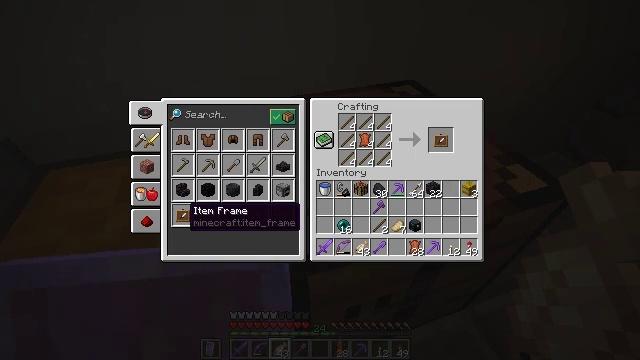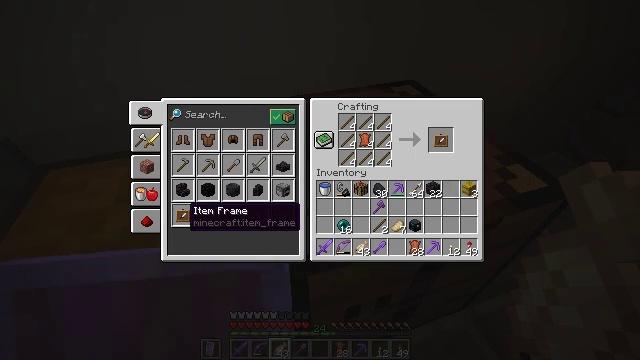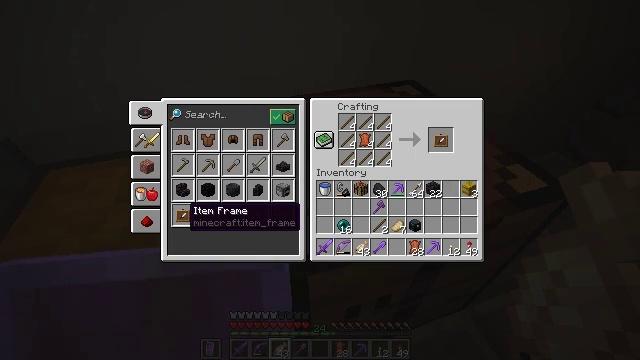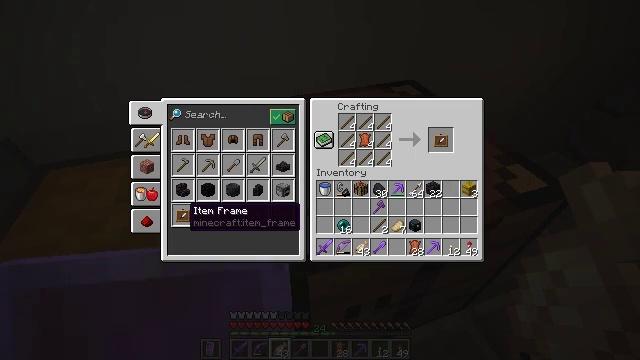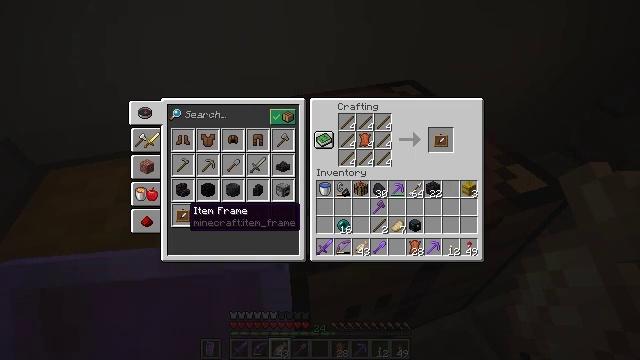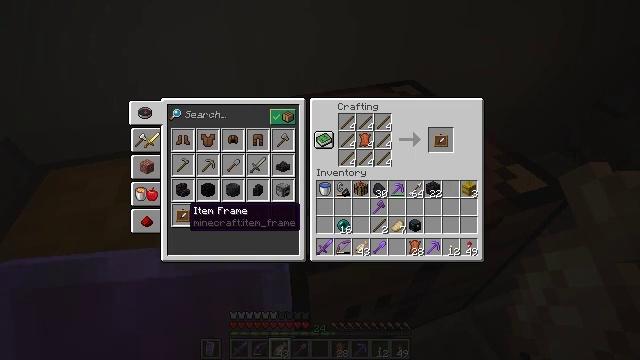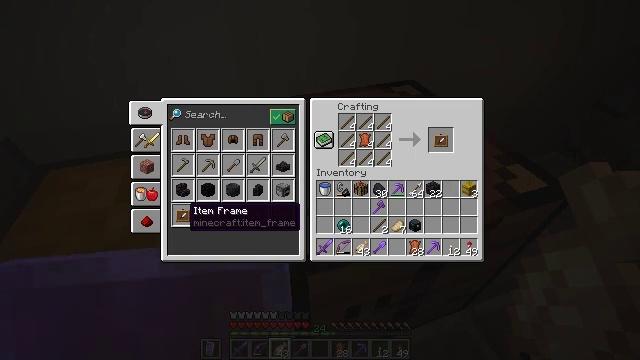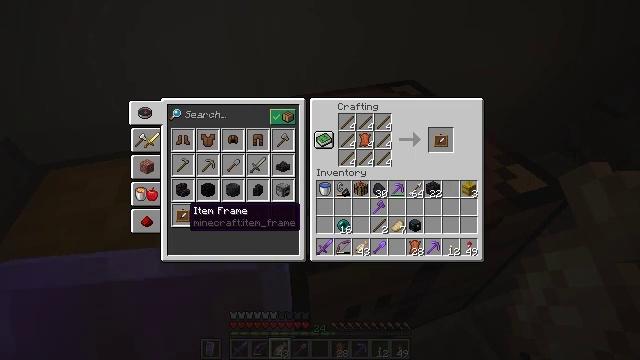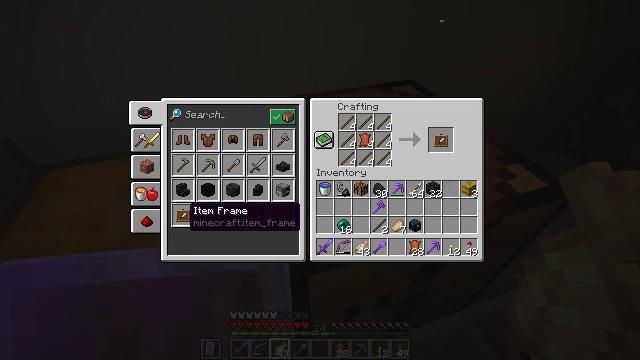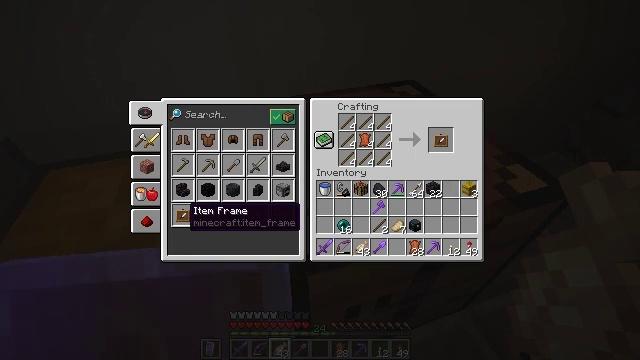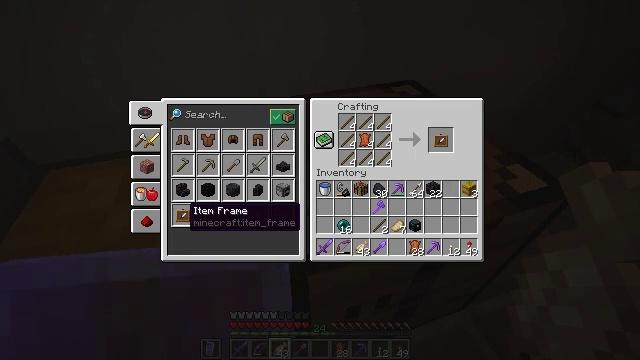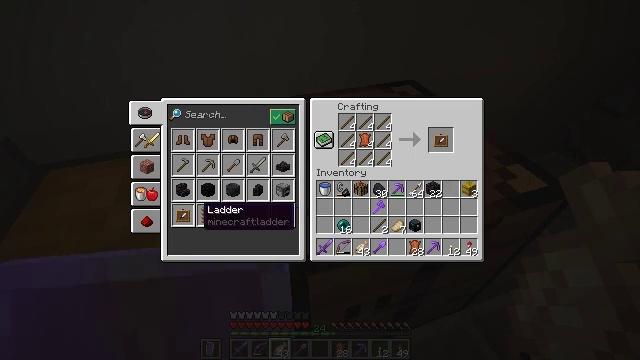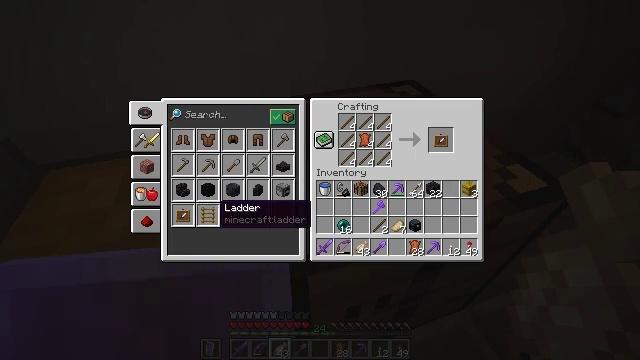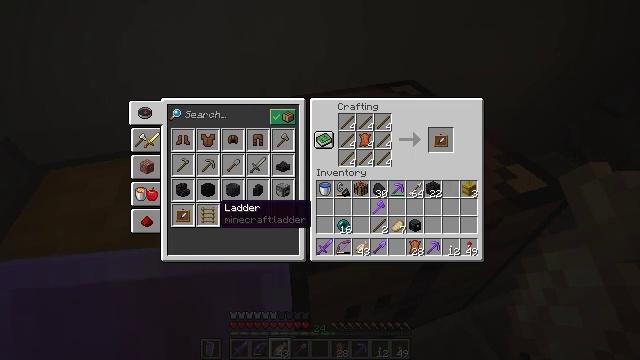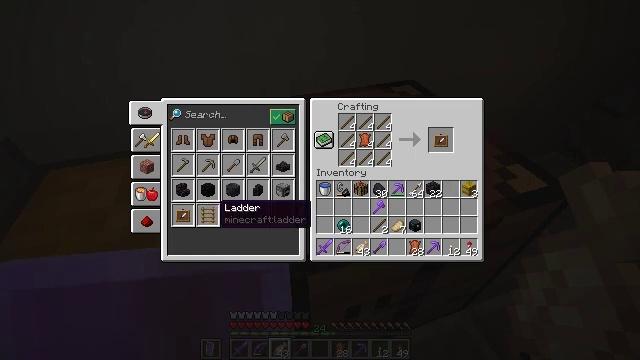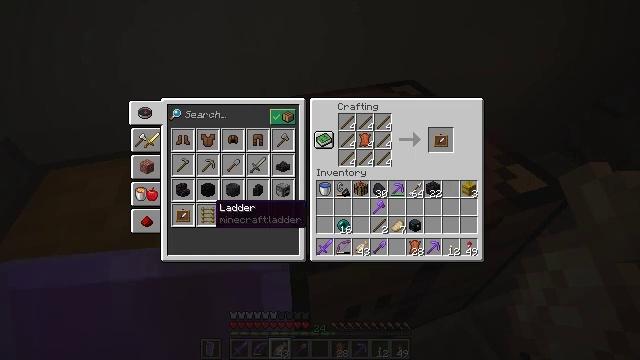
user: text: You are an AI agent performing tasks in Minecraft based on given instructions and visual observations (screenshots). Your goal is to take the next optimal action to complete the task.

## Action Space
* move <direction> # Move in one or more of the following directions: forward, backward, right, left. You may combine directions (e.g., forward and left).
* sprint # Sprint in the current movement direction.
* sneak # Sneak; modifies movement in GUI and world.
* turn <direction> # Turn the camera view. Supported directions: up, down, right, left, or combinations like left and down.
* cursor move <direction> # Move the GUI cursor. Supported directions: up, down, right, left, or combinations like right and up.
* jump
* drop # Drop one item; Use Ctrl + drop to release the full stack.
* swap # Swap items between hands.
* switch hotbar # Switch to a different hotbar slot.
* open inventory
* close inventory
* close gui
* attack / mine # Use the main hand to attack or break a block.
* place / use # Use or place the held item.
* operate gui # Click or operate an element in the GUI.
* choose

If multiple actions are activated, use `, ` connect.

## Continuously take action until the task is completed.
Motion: motion action
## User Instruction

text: Use materials in the crafting table to make an item frame.
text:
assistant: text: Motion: no_op
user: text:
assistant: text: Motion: no_op
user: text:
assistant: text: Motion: no_op
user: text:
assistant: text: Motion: no_op
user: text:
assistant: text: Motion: no_op
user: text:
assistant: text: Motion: no_op
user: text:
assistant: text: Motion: no_op
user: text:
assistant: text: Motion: no_op
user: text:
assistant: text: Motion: no_op
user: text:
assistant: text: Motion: no_op
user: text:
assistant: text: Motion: turn right
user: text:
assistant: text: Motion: turn right
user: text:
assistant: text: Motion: no_op
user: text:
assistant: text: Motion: no_op
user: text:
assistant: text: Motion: no_op
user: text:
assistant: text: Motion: turn left
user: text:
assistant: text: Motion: no_op
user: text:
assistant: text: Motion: no_op
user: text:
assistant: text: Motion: no_op
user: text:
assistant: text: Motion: no_op
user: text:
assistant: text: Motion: no_op
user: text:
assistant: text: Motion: no_op
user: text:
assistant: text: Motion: no_op
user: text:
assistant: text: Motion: turn right
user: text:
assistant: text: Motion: no_op
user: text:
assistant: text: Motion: no_op
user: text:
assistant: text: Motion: no_op
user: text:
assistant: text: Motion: no_op
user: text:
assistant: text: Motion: no_op
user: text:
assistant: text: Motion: no_op